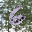
Label: 6